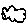
Label: cloud